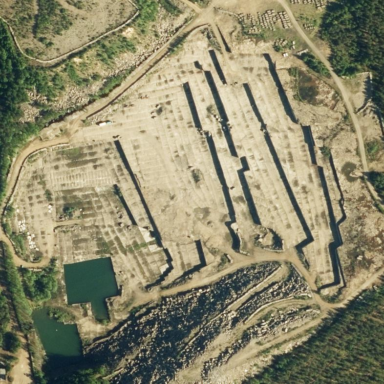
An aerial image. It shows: Quarry area.